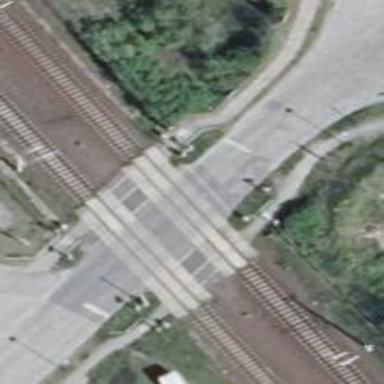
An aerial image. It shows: Railway crossing with lights and barriers.